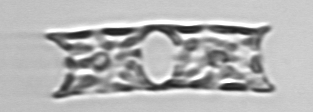
Label: Eucampia